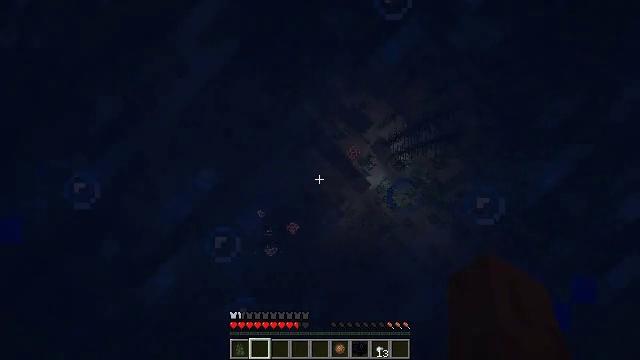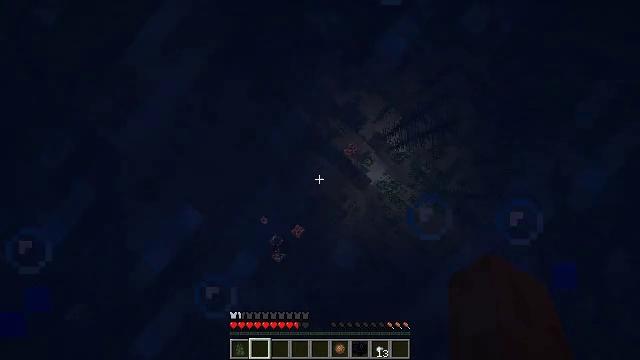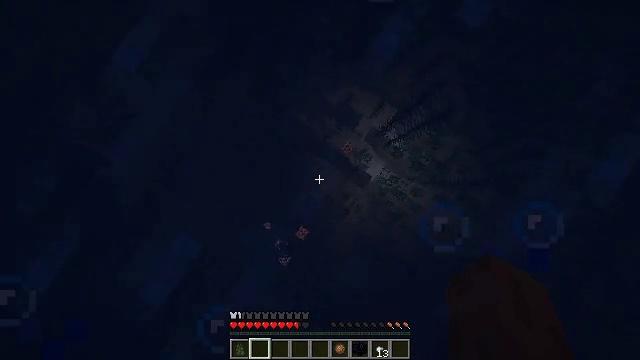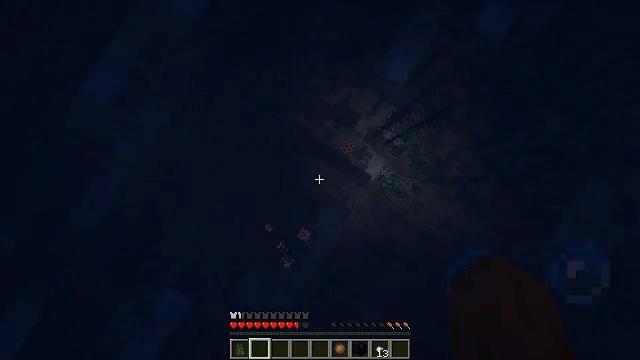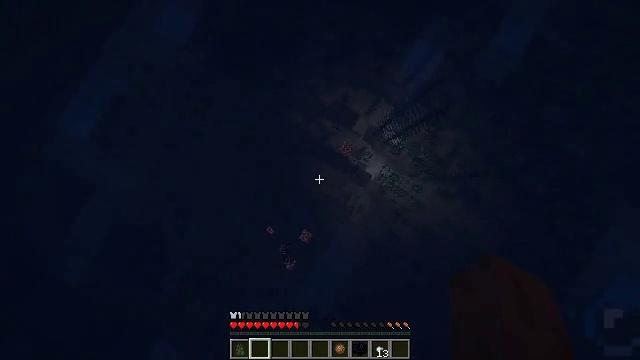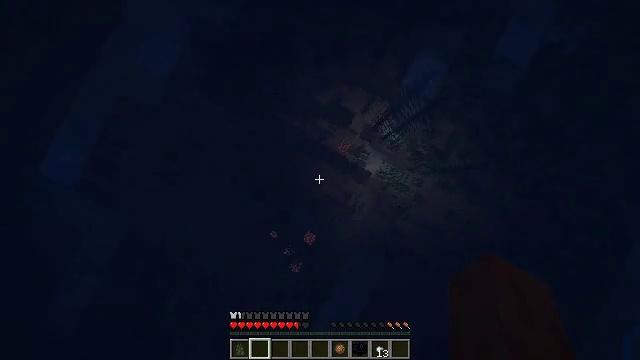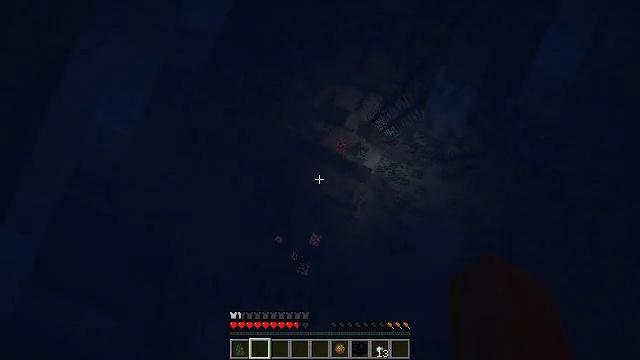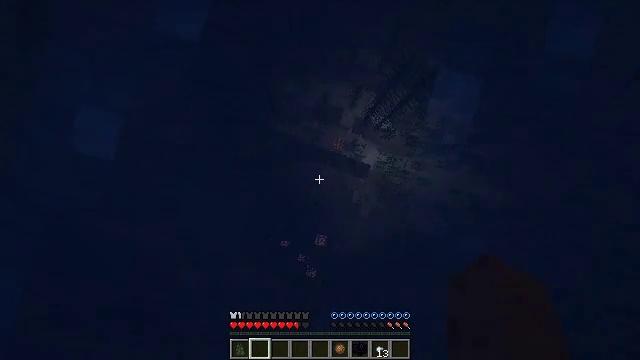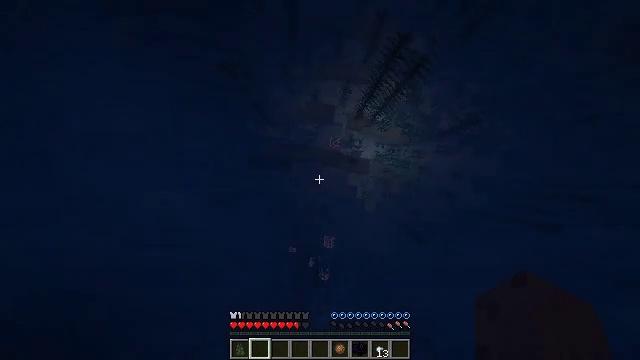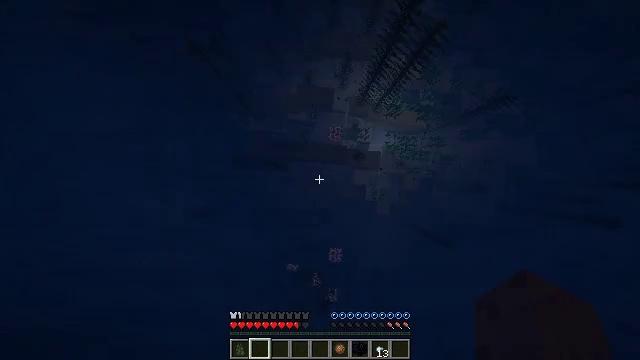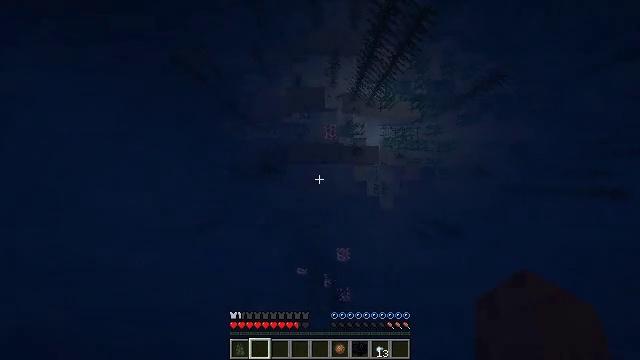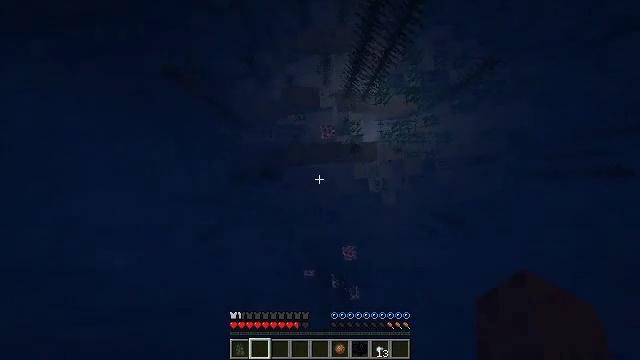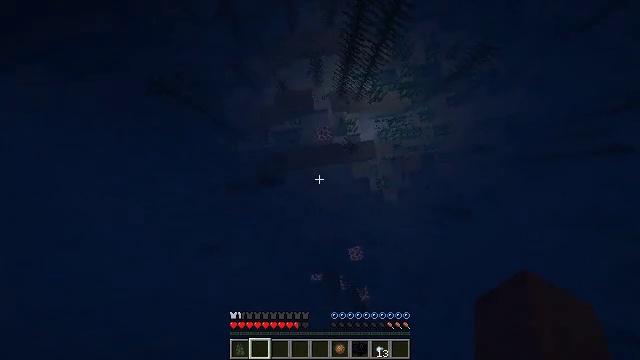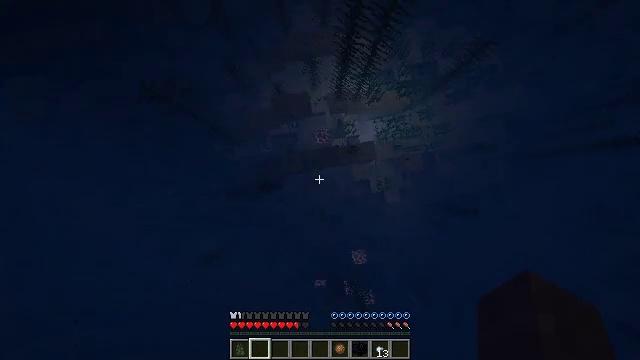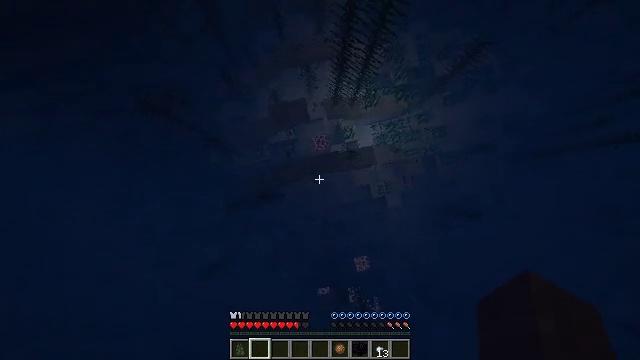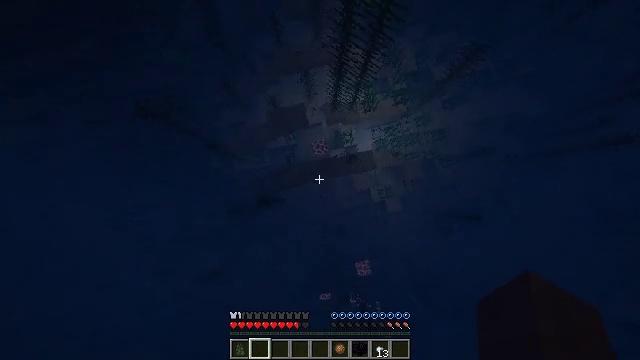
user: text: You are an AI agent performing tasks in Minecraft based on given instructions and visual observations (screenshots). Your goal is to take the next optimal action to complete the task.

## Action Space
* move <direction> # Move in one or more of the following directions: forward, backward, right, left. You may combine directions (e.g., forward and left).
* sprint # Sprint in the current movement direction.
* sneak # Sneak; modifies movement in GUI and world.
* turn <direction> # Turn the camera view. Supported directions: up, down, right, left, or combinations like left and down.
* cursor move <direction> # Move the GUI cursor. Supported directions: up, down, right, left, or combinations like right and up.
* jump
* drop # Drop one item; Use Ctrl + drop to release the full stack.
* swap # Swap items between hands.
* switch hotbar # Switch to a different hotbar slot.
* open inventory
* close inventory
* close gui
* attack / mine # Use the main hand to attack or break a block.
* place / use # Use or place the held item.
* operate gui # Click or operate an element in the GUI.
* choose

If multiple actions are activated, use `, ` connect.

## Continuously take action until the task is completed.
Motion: motion action
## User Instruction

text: Harvest the sea lantern from its structure.
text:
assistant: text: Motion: move forward, turn right
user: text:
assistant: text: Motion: move forward, turn right
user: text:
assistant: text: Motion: move forward, turn right
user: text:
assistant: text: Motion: move forward, turn right
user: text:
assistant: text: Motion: move forward, turn right
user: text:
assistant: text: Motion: move forward, sneak, turn right and down
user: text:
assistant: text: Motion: sneak, turn right
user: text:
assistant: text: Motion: sneak, turn right
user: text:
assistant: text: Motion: sneak, turn right
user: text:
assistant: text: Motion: sneak, turn right
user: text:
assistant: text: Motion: sneak, turn right
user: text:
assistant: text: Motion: sneak, turn right
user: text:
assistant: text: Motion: sneak, turn right
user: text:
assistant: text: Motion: sneak, turn right and up
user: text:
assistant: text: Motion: sneak
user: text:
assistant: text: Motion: sneak, turn right and up
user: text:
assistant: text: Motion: sneak, turn right and up
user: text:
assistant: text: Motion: sneak, turn right and up
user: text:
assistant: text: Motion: sneak
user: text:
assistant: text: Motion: sneak, turn up
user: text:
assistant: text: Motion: sneak, turn right and up
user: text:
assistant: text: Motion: sneak, turn right and up
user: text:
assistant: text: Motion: sneak, turn right and up
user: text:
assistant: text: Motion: sneak, turn right
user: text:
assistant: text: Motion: sneak
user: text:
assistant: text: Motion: sneak
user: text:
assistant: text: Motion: sneak
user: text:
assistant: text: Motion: sneak
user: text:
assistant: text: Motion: sneak
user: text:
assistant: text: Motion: sneak